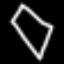
Label: diamond